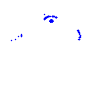
Particle: kaon